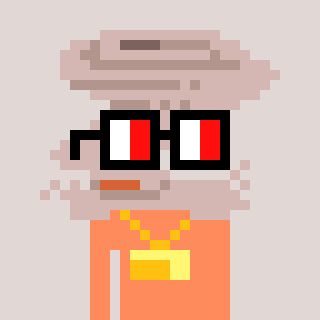
a pixel art character with square glasses with black frames and red eyes, a tornado-shaped head and a peachy-colored body on a warm background